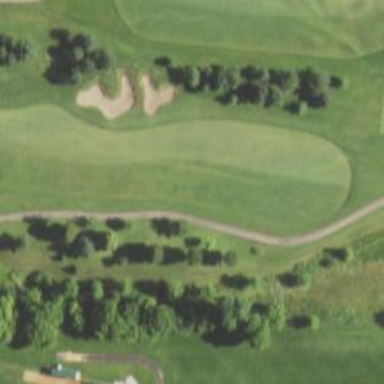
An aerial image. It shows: Grassy area designated as golf fairway.